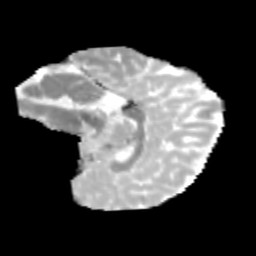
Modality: MD
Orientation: sagittal
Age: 9
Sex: female
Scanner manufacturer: siemens
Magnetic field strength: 3 T
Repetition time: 3.8 s
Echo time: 0.07 s